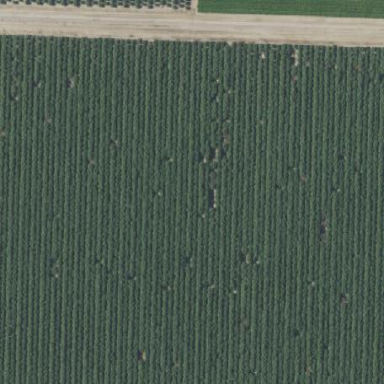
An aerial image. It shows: Orchard filled with almond trees.